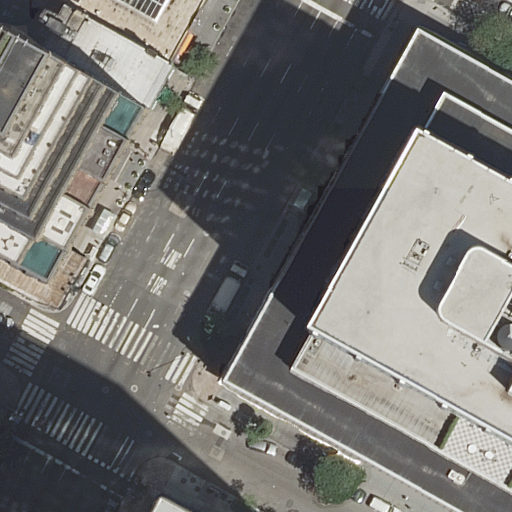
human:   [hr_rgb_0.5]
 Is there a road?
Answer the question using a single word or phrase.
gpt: yes

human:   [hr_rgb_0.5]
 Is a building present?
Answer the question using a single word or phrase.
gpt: yes

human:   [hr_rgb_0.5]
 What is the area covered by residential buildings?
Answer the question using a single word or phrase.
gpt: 3724m2

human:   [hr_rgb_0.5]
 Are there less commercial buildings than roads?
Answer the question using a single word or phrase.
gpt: yes

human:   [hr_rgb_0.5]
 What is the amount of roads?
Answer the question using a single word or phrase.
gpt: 3

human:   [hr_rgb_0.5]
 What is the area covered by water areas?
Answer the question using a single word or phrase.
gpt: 0m2

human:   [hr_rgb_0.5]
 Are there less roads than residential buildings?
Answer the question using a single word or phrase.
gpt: yes

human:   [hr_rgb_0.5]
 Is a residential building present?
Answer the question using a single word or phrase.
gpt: yes

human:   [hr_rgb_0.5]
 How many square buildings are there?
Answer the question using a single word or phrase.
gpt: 0

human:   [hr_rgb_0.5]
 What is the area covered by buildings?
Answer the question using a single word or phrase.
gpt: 3728m2

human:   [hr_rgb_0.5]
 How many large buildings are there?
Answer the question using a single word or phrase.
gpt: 1

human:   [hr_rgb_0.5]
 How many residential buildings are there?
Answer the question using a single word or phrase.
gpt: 4

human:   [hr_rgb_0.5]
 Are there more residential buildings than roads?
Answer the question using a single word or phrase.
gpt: yes

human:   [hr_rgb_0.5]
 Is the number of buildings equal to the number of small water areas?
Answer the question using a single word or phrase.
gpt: no

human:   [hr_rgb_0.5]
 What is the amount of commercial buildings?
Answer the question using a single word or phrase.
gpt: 0

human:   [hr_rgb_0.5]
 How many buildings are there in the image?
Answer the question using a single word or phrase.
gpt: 5

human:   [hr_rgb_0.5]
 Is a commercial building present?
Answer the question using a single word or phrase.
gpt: no

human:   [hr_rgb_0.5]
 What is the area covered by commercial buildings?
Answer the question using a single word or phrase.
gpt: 0m2

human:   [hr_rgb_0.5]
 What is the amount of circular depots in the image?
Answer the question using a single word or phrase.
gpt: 0

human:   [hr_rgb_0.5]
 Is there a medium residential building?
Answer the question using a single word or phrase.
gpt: yes

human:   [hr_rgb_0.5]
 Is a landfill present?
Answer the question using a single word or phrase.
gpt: no

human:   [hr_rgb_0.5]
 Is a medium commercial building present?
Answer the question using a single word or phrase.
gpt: no

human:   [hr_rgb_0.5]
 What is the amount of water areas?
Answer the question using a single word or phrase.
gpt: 0

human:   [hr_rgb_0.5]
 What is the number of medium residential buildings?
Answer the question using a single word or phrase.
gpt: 1

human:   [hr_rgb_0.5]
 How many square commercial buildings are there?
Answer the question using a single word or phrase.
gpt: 0

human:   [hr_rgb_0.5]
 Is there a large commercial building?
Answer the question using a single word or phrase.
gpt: no

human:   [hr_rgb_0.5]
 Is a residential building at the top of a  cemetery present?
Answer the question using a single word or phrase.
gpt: no

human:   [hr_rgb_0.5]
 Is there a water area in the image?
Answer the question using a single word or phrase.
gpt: no

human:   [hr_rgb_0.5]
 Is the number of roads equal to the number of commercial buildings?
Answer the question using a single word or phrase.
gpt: no

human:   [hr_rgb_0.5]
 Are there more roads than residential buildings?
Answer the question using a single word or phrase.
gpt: no

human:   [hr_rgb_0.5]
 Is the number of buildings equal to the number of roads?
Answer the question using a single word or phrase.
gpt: no

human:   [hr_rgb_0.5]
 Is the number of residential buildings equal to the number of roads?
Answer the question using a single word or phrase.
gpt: no

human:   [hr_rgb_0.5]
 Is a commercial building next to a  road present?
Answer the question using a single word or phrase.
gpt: no

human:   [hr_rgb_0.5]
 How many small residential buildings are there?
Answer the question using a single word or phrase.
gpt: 2

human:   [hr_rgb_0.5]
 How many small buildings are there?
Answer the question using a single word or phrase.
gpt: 3

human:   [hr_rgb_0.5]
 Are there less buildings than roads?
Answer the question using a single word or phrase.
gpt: no

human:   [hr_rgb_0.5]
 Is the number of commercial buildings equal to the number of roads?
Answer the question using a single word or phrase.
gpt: no

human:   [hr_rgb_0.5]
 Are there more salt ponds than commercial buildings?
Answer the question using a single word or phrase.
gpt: no

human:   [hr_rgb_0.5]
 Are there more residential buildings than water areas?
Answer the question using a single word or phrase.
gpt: yes

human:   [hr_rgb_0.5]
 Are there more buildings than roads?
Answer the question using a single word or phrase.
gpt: yes

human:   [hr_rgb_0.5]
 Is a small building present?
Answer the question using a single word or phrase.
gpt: yes

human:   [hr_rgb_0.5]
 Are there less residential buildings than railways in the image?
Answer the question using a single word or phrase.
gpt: no

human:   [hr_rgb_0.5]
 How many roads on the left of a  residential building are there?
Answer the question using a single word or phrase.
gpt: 2

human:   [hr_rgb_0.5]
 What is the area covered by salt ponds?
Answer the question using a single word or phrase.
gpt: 0m2

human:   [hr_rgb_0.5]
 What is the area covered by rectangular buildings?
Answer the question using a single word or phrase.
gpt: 3693m2

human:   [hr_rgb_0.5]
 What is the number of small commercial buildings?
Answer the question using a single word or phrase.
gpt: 0

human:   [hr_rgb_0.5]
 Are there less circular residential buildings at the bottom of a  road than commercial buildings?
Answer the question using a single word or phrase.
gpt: no

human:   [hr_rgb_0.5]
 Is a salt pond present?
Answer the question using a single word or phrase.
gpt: no

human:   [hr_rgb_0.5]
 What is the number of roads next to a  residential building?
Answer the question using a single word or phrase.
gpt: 3

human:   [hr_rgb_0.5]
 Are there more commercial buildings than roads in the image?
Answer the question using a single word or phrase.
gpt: no

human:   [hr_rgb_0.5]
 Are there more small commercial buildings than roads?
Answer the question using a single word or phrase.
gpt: no

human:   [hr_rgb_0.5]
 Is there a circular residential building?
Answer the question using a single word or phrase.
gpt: no

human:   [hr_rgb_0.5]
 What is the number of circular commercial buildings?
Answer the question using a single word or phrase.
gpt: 0

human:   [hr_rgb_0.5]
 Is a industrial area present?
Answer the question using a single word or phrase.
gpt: no

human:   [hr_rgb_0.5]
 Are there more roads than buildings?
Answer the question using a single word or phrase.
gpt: no

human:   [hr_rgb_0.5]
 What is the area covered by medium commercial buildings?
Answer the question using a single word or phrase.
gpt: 0m2

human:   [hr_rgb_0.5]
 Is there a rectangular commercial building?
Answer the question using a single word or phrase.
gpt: no

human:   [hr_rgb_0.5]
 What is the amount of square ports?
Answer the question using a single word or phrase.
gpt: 0

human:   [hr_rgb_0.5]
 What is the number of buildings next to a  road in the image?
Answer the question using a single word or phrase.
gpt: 5

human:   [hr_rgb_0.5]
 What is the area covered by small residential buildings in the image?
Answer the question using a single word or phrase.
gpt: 39m2

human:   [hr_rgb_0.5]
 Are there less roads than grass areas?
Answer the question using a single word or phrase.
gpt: no

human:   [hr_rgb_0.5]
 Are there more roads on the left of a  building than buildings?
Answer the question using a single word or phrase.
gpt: no

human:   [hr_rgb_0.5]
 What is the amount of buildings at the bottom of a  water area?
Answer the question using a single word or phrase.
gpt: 0

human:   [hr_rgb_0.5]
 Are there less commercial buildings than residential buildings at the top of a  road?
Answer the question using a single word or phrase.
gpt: yes